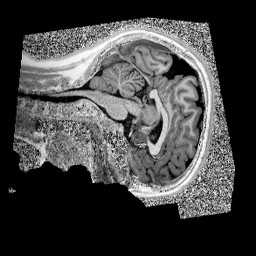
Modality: UNIT1
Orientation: sagittal
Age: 14
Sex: female
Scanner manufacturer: siemens
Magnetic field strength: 3 T
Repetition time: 4 s
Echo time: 0.00299 s